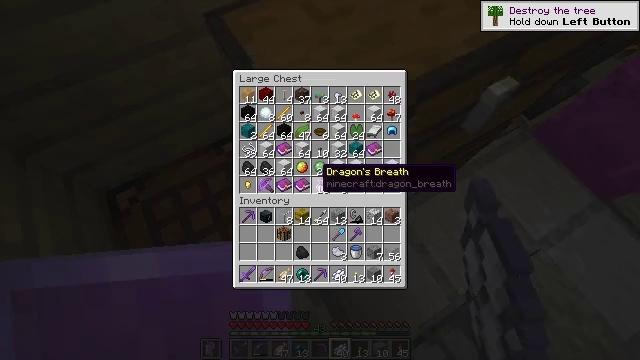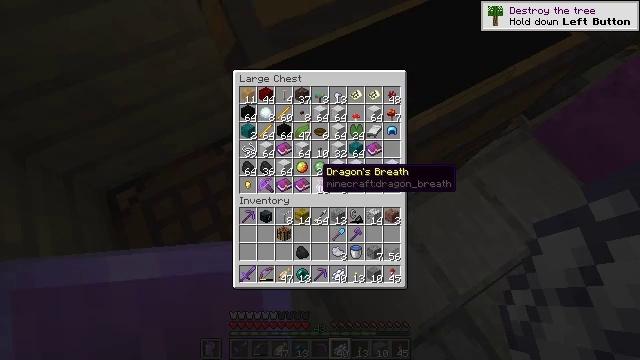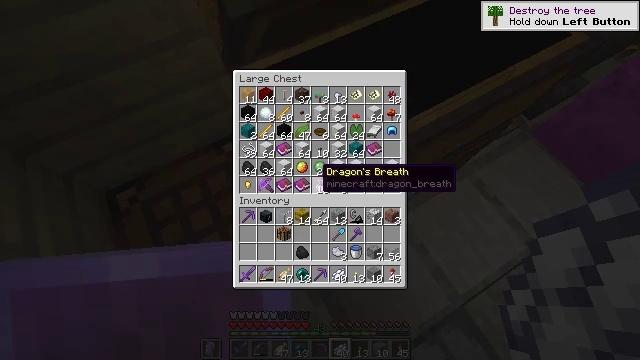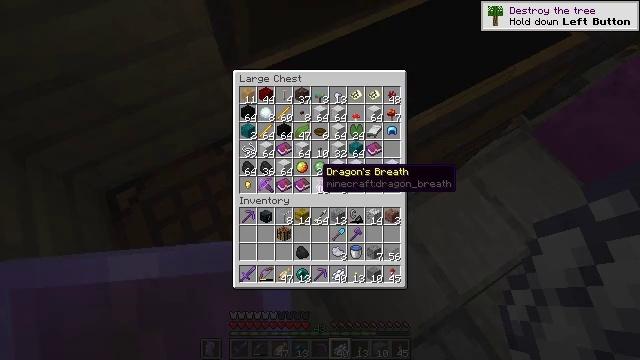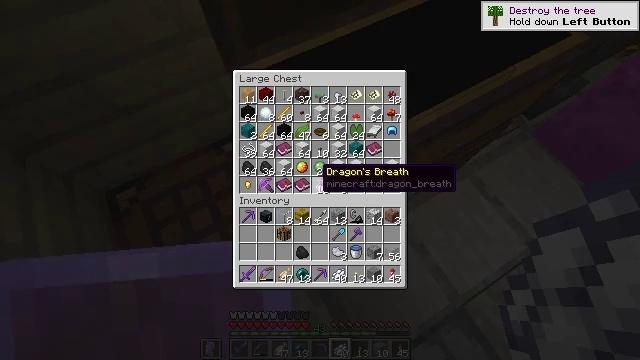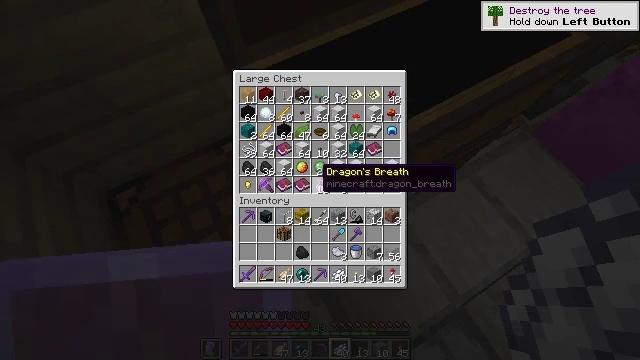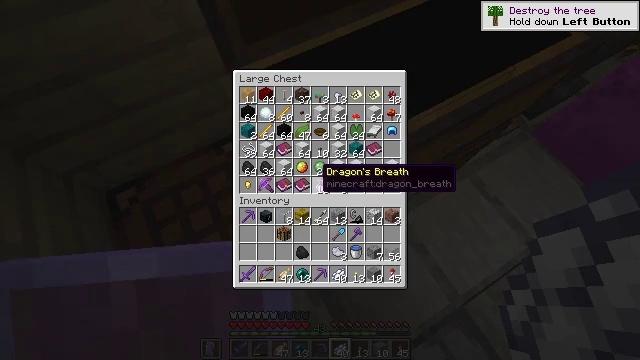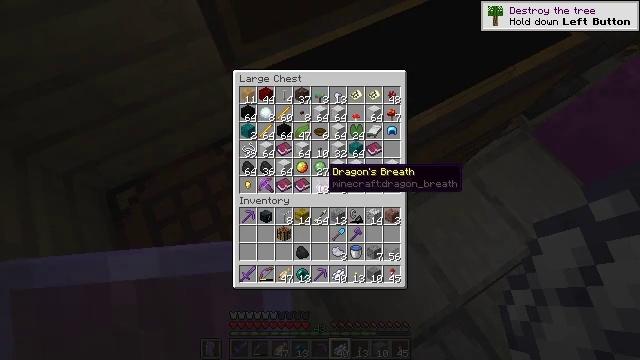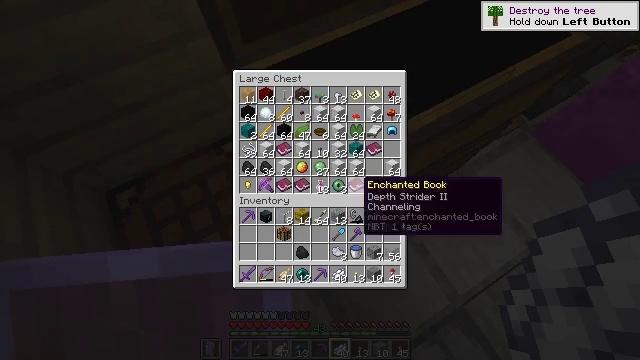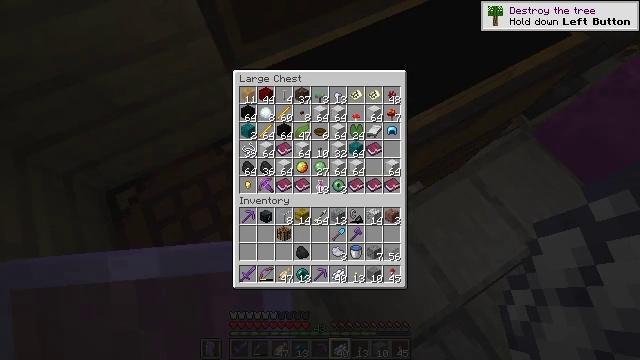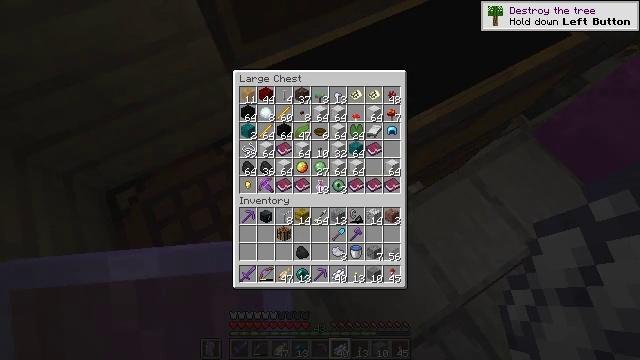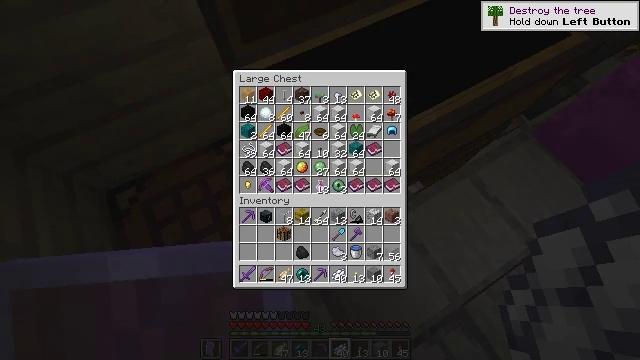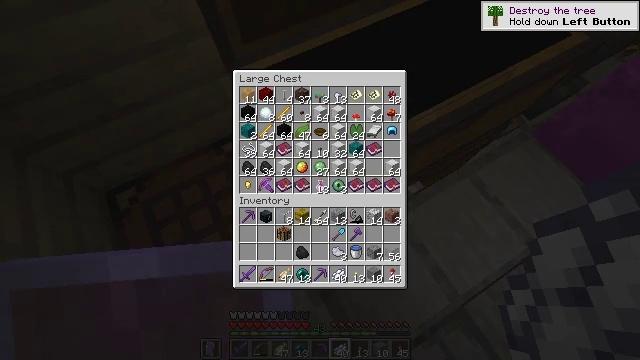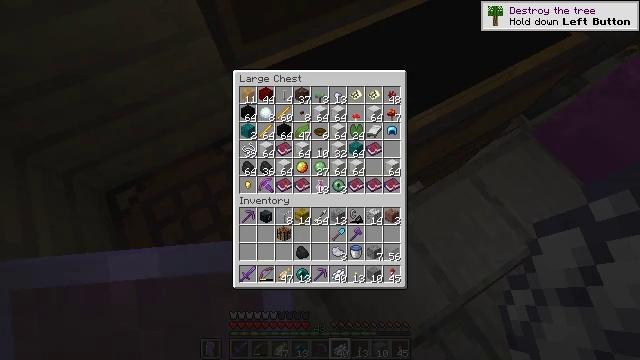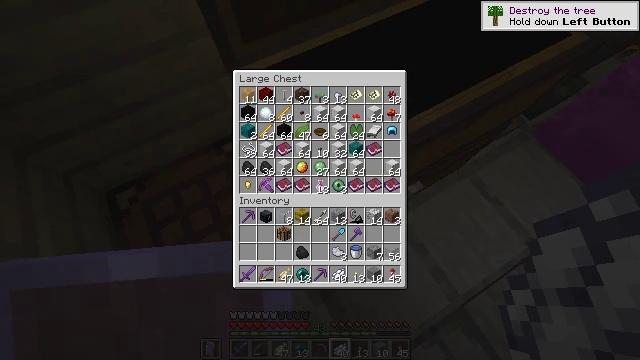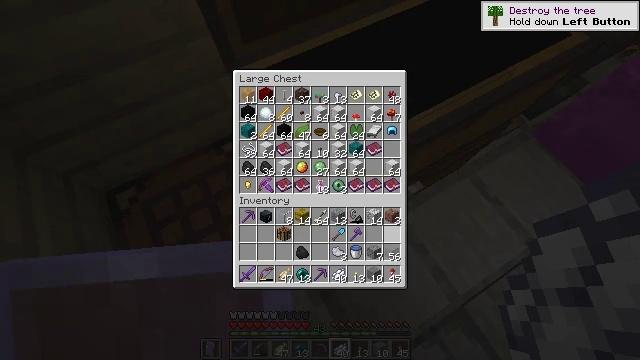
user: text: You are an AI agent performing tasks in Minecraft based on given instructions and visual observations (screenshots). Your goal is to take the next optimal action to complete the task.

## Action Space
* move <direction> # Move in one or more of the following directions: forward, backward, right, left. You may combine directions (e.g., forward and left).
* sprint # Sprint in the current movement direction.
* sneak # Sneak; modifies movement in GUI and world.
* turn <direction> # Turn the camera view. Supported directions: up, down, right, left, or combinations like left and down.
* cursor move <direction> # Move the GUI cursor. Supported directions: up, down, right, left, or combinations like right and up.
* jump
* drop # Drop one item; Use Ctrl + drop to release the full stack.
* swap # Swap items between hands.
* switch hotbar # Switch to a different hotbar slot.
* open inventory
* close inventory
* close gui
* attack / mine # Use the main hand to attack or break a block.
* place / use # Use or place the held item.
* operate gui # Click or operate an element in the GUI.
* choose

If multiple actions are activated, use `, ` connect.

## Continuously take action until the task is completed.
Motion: motion action
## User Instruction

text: Use light gray dye and glass to make light gray stained glass.
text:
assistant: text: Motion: no_op
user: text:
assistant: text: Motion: no_op
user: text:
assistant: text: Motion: no_op
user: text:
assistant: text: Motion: no_op
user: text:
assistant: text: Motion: no_op
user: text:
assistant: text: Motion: no_op
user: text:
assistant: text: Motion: no_op
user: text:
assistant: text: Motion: cursor move right and down
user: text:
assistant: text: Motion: cursor move right and down
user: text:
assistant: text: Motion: cursor move right and down
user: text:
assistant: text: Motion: no_op
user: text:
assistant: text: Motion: no_op
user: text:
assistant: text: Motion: no_op
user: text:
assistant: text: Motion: cursor move left
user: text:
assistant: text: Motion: no_op
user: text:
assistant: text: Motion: no_op
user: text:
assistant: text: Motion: sneak, cursor move left
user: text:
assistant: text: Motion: sneak, cursor move left
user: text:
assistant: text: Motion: sneak, cursor move left
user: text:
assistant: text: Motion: sneak
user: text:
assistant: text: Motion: sneak
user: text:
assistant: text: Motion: sneak
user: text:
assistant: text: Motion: sneak
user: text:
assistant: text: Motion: sneak
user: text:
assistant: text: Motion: sneak, cursor move down
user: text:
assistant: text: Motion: sneak
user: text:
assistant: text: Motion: sneak
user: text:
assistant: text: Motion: sneak
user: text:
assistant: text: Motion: sneak
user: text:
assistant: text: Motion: sneak, operate gui